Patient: sex F, age 44
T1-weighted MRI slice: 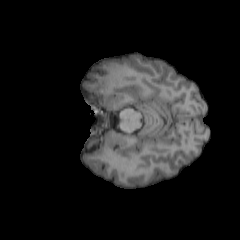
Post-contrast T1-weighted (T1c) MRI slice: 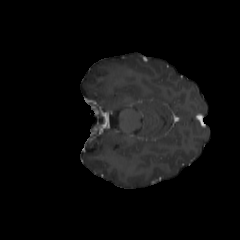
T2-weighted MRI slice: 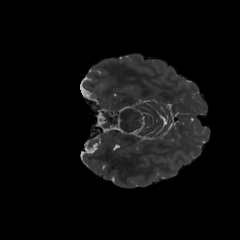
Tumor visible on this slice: yes
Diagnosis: Oligodendroglioma, IDH-mutant, 1p/19q-codeleted
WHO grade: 2